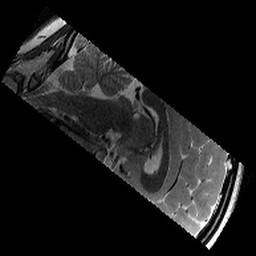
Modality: T2w
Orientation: sagittal
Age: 13
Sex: female
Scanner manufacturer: siemens
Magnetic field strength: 3 T
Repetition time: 9.23 s
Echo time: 0.067 s